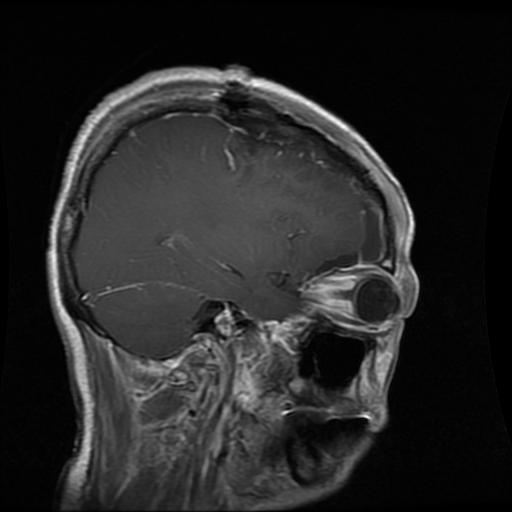
Label: glioma